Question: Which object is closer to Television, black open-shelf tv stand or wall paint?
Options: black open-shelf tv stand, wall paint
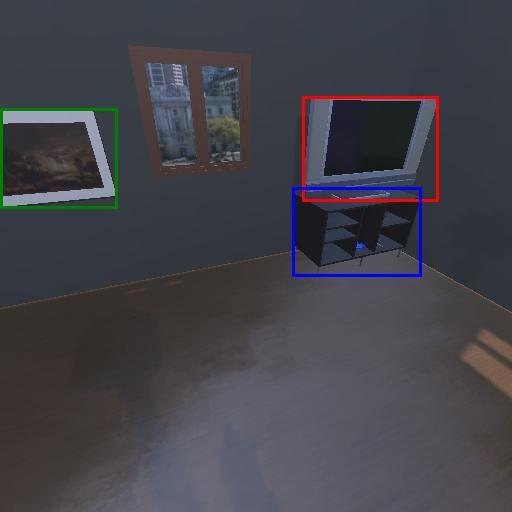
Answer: black open-shelf tv stand